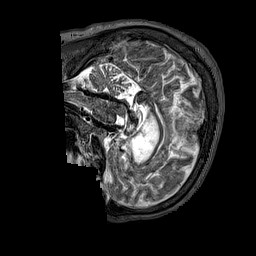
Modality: T2w
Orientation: sagittal
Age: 56
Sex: male
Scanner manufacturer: siemens
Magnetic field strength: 3 T
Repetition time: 3.2 s
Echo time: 0.567 s